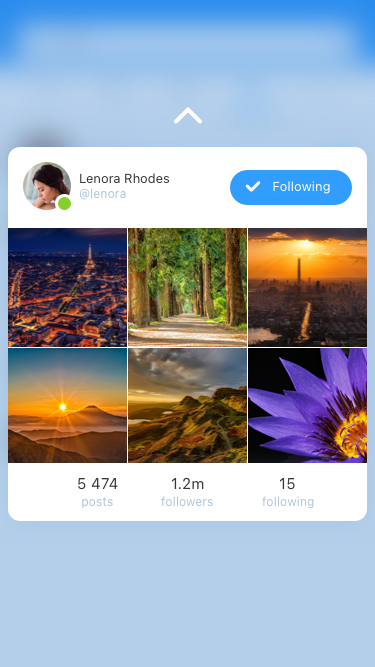
Text in this UI design:
Kate Simon
Kate Mills
Kate Bush
Kate Dunn
Kate Hogan
Following
Lenora Rhodes
@lenora
5 474
posts
1.2m
followers
15
following